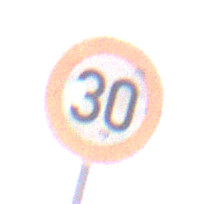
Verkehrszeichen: Geschwindigkeit30
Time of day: Midday
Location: Outdoor (Nature)
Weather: Clear
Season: NotSpecified
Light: Natural